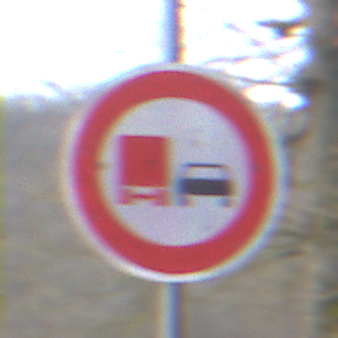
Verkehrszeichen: UeberholverbotKraftfahrzeuge
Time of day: MorningAfternoon
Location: Outdoor (Nature)
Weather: PartlyCloudy
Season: NotSpecified
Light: Natural